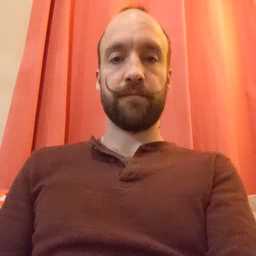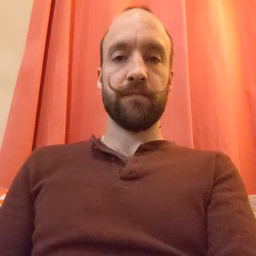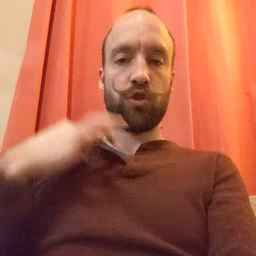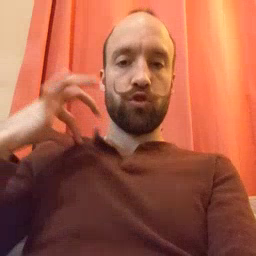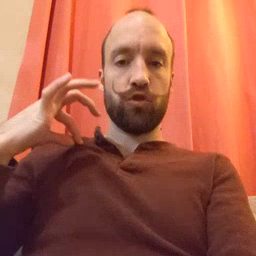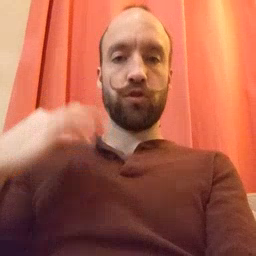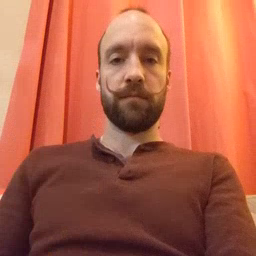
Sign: shirt